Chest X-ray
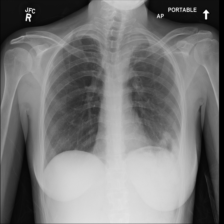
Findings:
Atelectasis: positive
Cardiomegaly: negative
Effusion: negative
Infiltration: negative
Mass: negative
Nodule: positive
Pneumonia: negative
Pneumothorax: negative
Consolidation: negative
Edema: negative
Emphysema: negative
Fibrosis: negative
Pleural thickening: negative
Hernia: negative